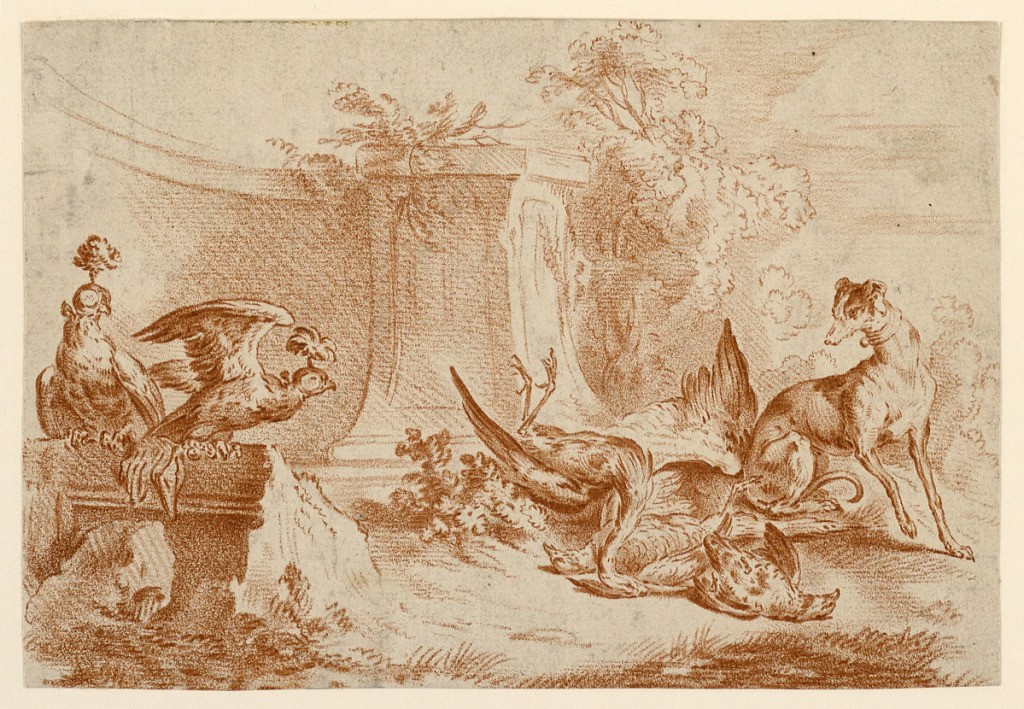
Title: Falcons, Dog, and Dead Game
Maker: Jean-Baptiste Huet, French, 1745 – 1811
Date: ca. 1770
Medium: Crayon-manner engraving in red ink on paper
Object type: Print
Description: Two hooded falcons and hunting dog are grouped about dead pheasants on the ground in a garden setting.